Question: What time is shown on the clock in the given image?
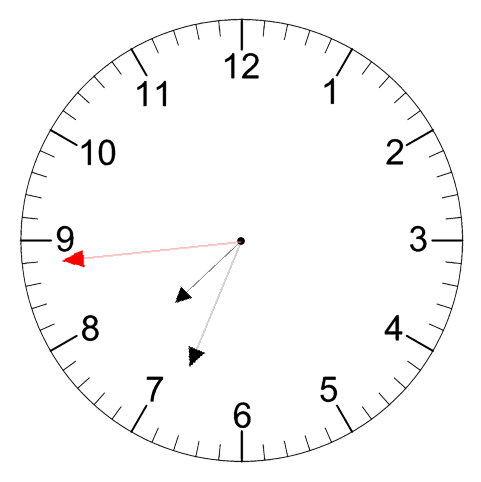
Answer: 07:33:44